Interaction volume radius: 5 \u00c5
Interaction volume height: 25 \u00c5
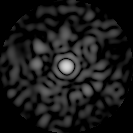
Disorder parameter: 0.8098